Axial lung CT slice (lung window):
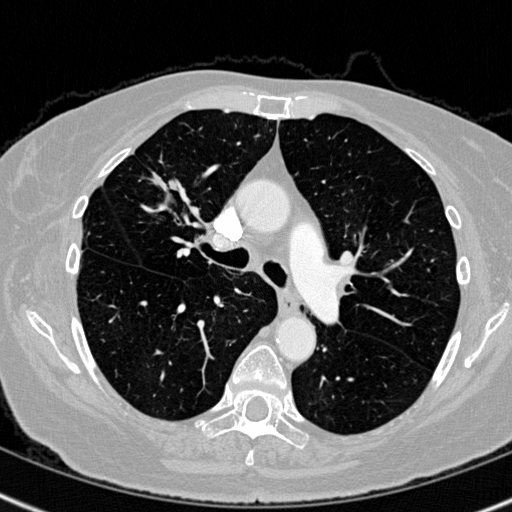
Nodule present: no